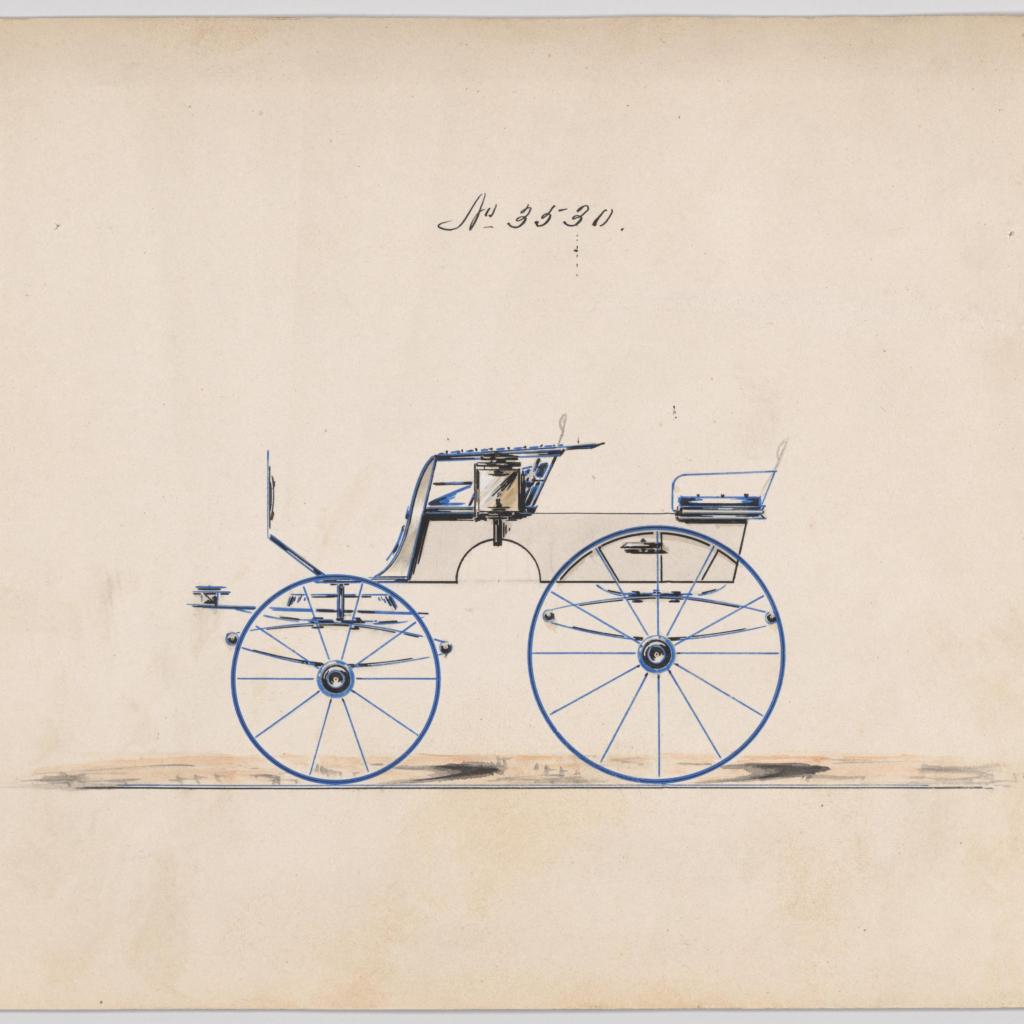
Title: Design for T-Cart, no. 3530
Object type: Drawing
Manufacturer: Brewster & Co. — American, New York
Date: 1879
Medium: Pen and black ink watercolor and gouache with gum arabic
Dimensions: Sheet: 6 5/8 × 9 1/4 in. (16.8 × 23.5 cm)
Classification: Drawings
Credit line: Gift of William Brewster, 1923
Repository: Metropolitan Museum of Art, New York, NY